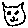
Label: cat